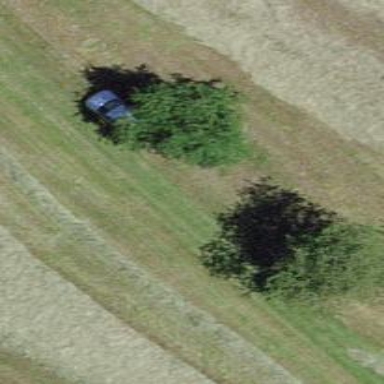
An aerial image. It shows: Single tag "natural: tree."